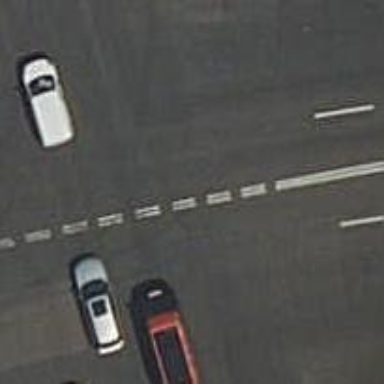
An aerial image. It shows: Road with traffic signals.